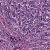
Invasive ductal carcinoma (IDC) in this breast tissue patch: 1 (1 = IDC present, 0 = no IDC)